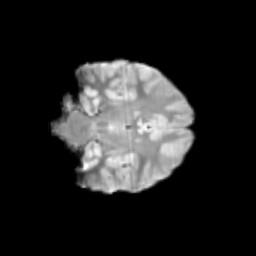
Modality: T2w
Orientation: coronal
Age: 10
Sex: male
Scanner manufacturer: siemens
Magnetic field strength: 3 T
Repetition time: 3.8 s
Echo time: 0.07 s